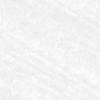
Label: change